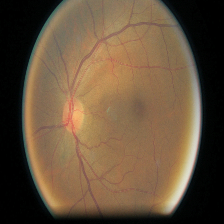
Diabetic retinopathy grade: Moderate